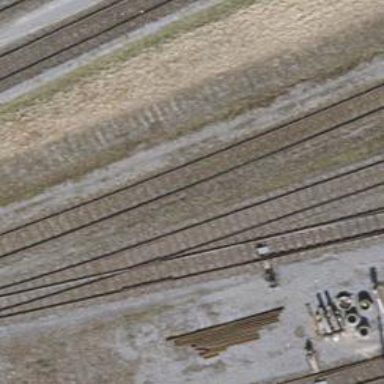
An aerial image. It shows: Rail yard with electrified contact lines for railway operations.